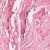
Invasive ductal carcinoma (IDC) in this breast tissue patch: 0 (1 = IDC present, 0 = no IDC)